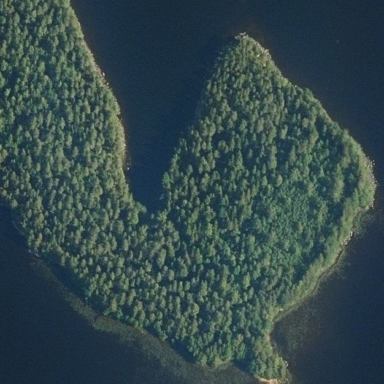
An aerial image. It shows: Islet surrounded by woodland.